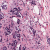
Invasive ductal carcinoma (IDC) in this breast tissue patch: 1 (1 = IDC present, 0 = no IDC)